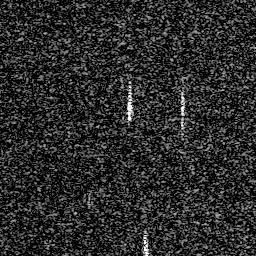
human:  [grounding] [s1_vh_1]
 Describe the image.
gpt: In the satellite image, there is  <ref>1 medium ship </ref> <box>[[68, 32, 74, 50, 0]]</box> located at right,  <ref>1 small ship </ref> <box>[[48, 33, 53, 46, 0]]</box> located at center.